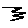
Label: zigzag